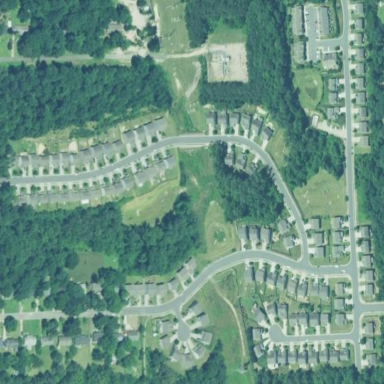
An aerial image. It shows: Residential neighbourhood.